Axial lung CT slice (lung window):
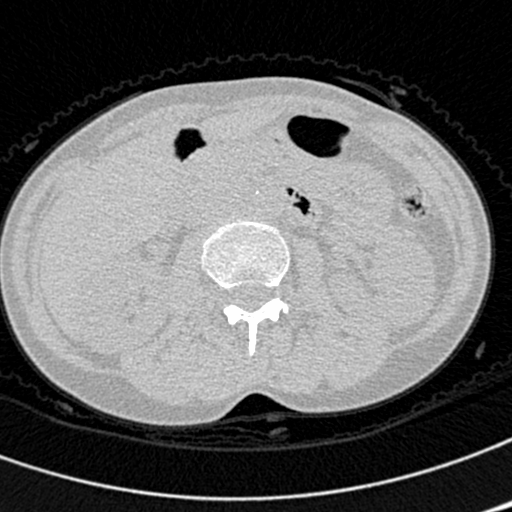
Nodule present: no